Question: I downloaded xcode_432_lion.dmg from iOS developer site. I double clicked it and went through an installer. This seems to mount the .dmg file as a volume. The Xcode.app is available from tho virtual device. Has anyone else seen this behavior? How can I run Xcode from a normal hard drive device? This whole thing is very confusing to me and I haven't seen any install guide.

Thanks.
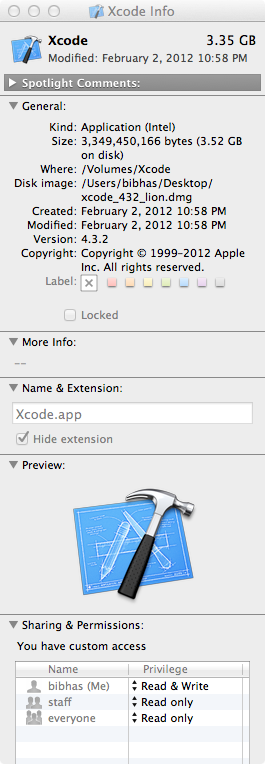
Answer: Well, here is the answer for others clueless like me. To install Xcode 4.3.2, double click the .dmg file. Then drag the Xcode icon and drop it somewhere on the hard drive, preferably on the /Applications folder.
What I was doing before was running Xcode directly from within the .dmg file (which is mounted as a device by OS X).